Question: I am creating a WinForms application using C# (.NET 4.5) and Crystal Reports (13.0.5.891). I am using Visual Studio 2012. I have made a few modifications to a Crystal Report (mostly renaming fields). When I go to the form that holds the report viewer, the following thing happens:

The error message displayed is:
> The control CrystalDecisions.Windows.Forms.PageControl has thrown an unhandled exception in the designer and has been disabled.
Exception:
Index was out of range. Must be non-negative and less than the size of the collection.
Parameter name: index
Stack trace:
at CrystalDecisions.Windows.Forms.PageControl.OnPaint(PaintEventArgs e)
at CrystalDecisions.Windows.Forms.PageControl.WndProc(Message&m)
When I run the program, for some reports it works well, for others it just closes the report viewer window completely. Editing the report does not show any error.
I tried cleaning the project and restarting the IDE. Also, when looking for the error online, I only managed to find <URL> post but it was of no help.
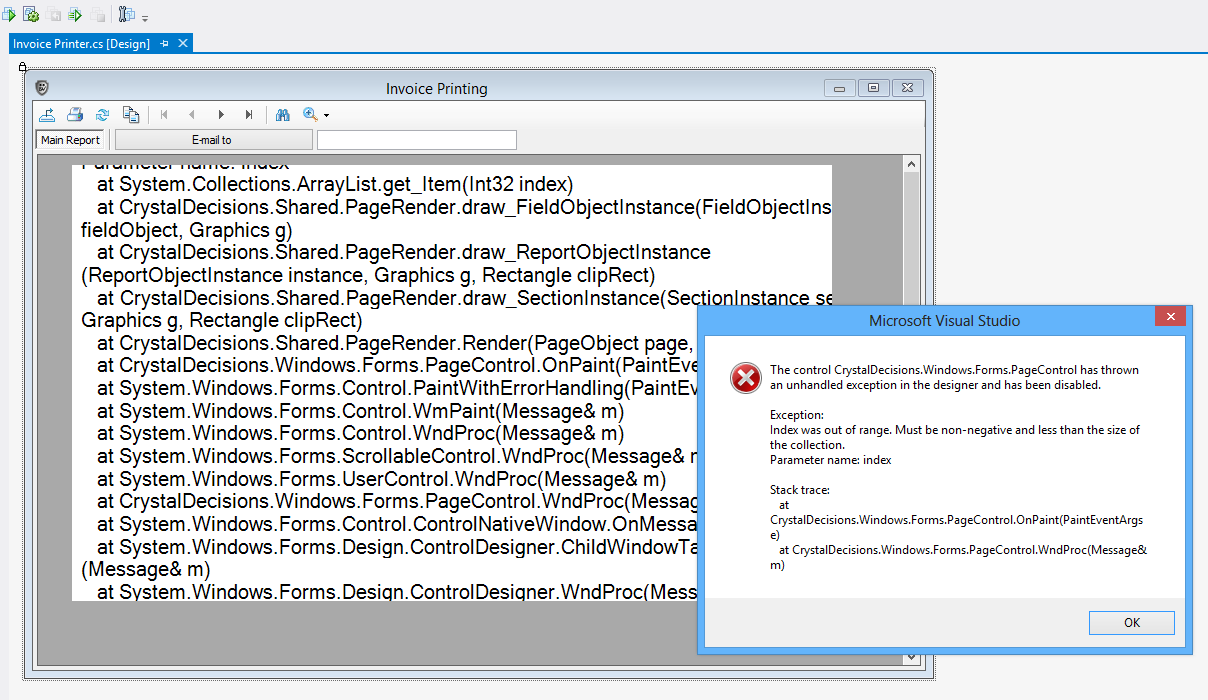
Answer: I've had similar problems in with CR where a change of field has broken formulas but not been picked up by the report validation and only thrown "Index out of range" errors at run-time.
If you can rollback the reports to before you made your changes and check they are working you will at least know its the (mostly renaming fields) thats caused it. Apply your changes in steps and test as you go till you hit the errors you're getting now.